Field crop: maize
Growth stage: 1
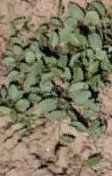
Species: convolvulus